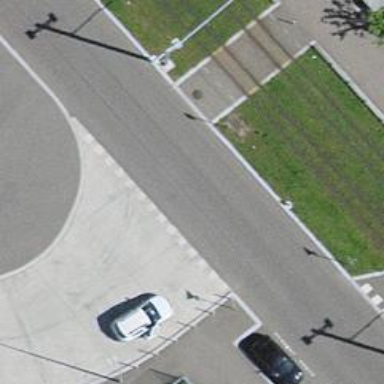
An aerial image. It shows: Service road with paved surface.